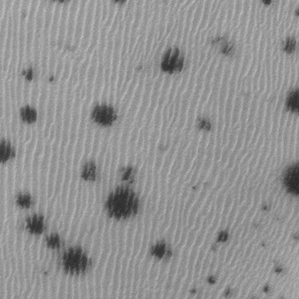
Label: frost